Interaction volume radius: 5 \u00c5
Interaction volume height: 35 \u00c5
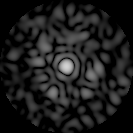
Disorder parameter: 0.8285